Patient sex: F
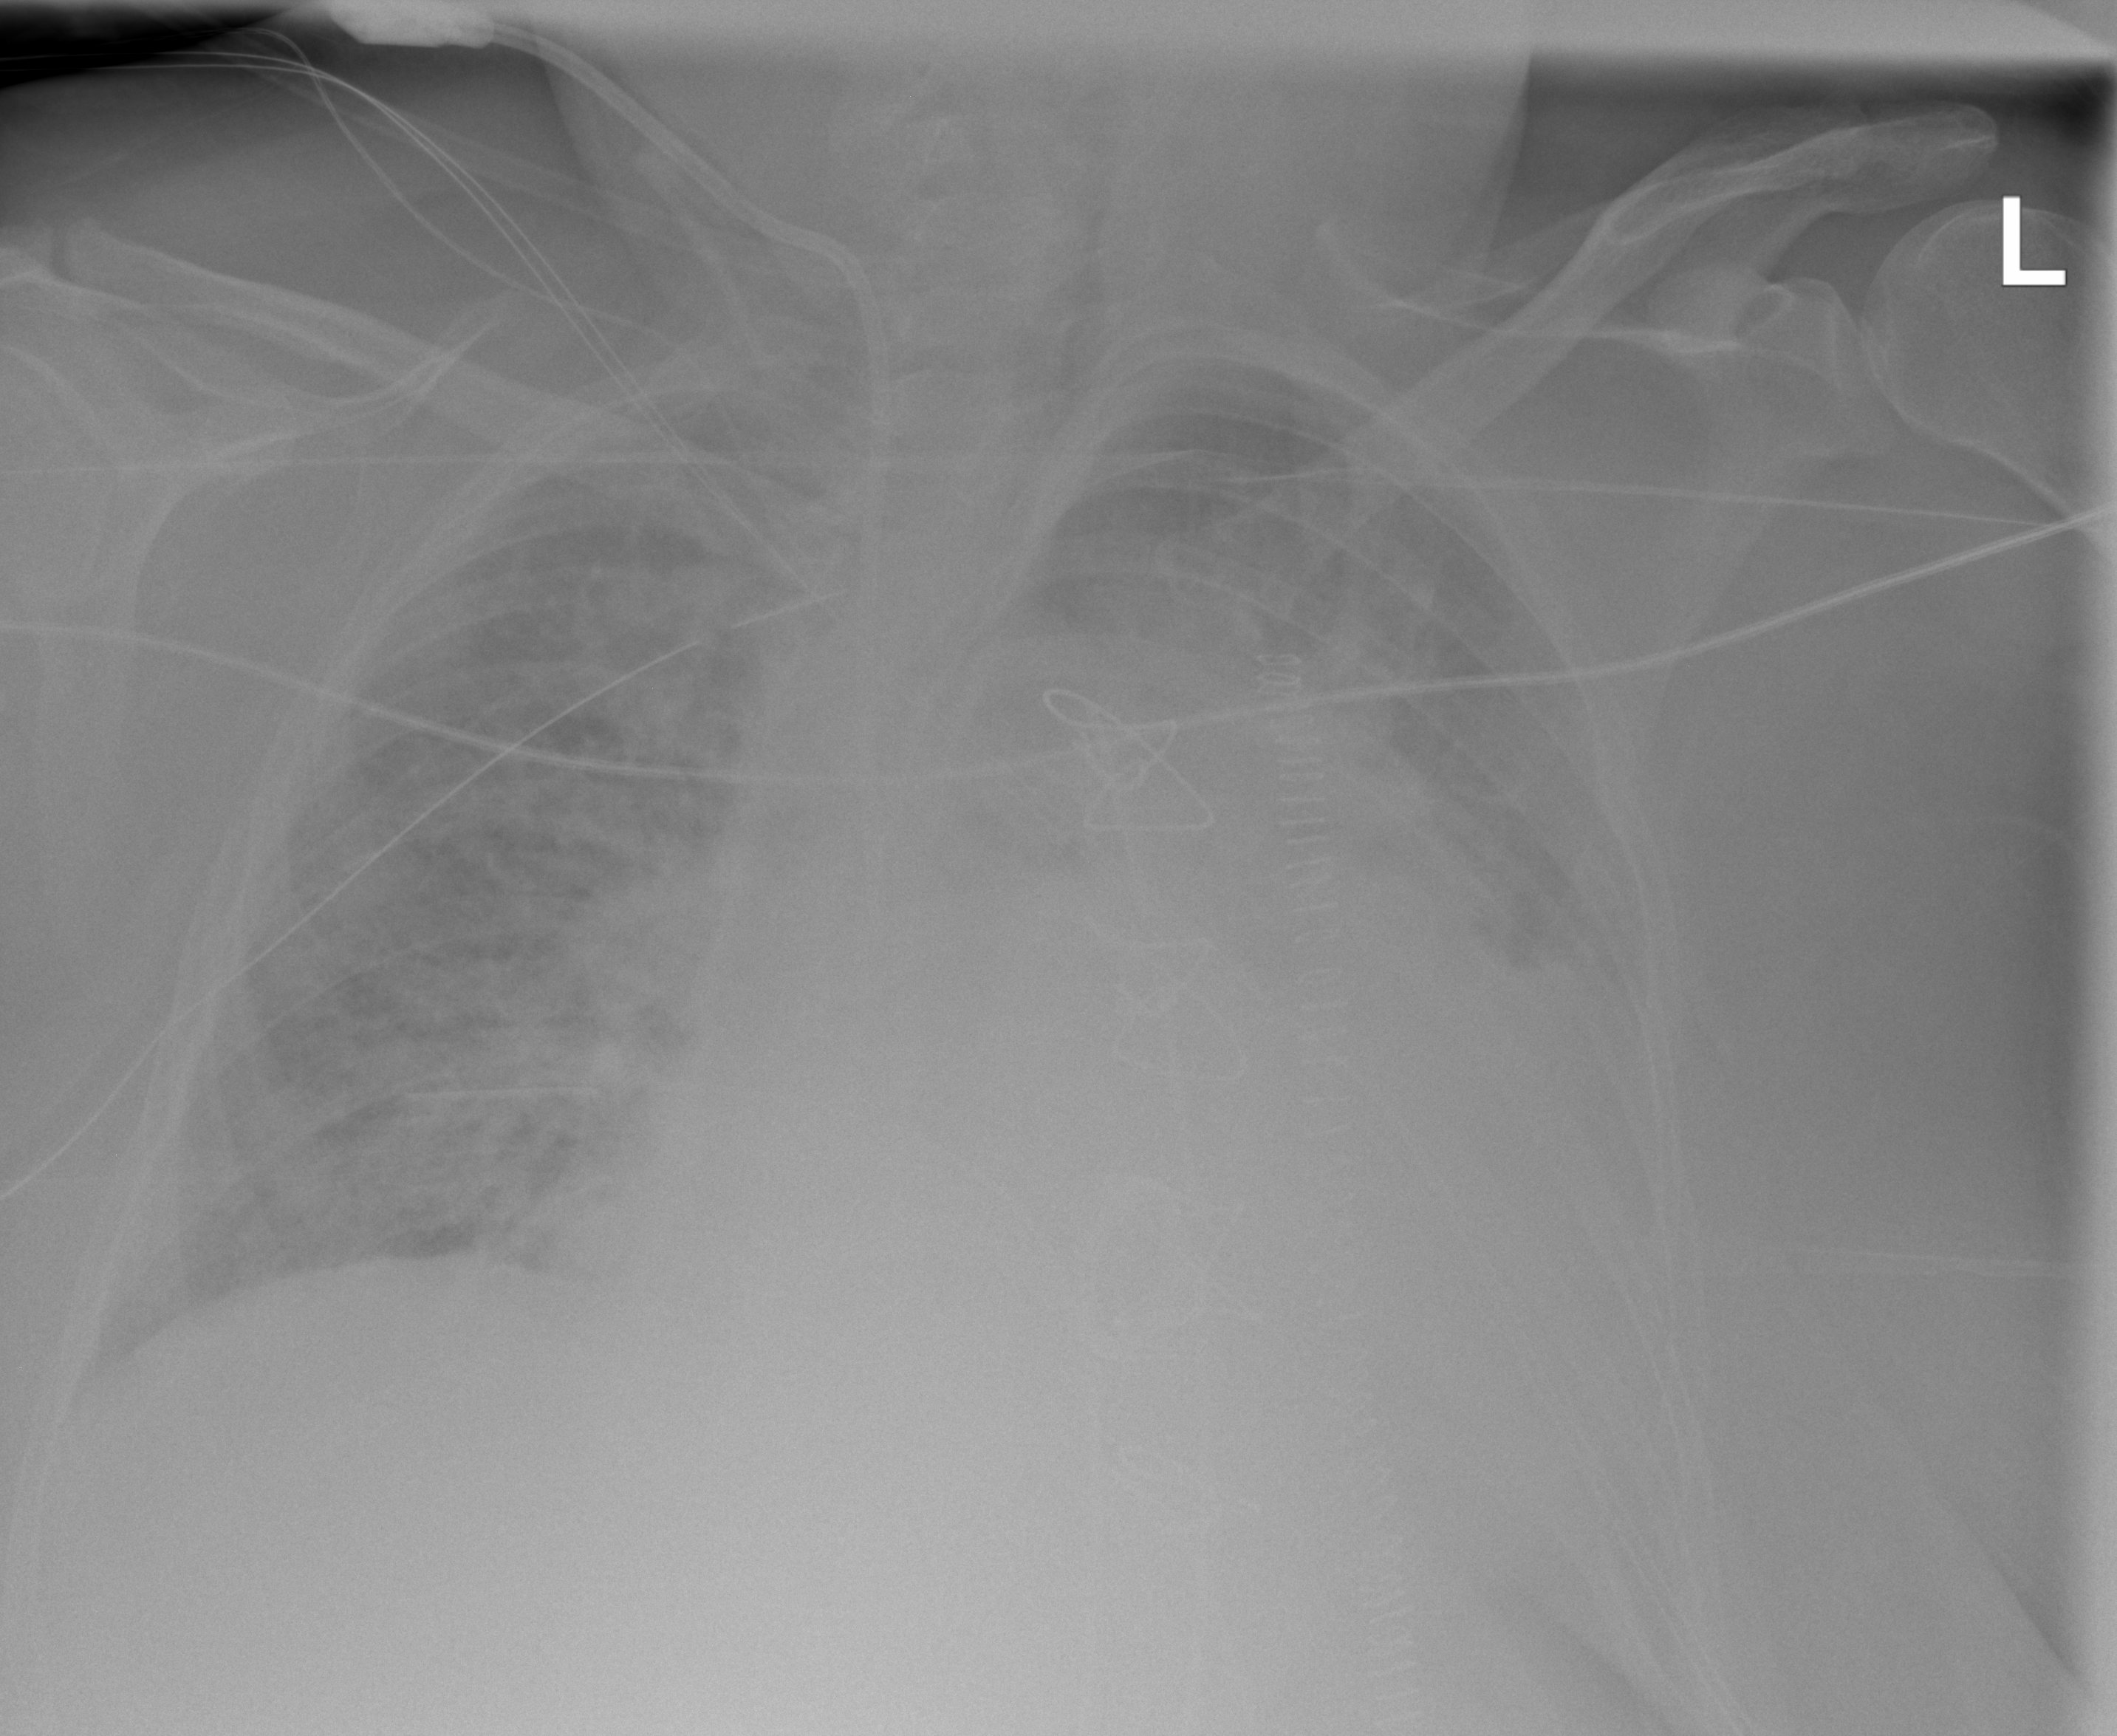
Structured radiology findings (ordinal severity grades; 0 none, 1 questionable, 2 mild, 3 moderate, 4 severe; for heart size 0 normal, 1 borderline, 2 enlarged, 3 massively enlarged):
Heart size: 2
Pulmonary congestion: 3
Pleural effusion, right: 0
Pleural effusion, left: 3
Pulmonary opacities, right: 2
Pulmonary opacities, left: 2
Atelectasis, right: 2
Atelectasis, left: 2